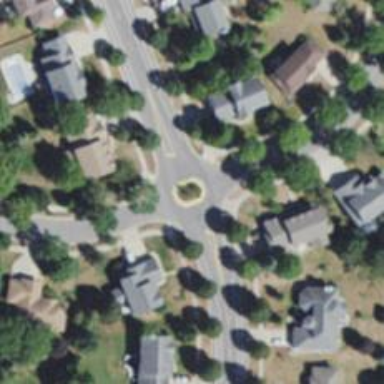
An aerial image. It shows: Roundabout.